Question: In my angular app, directives are working fine during the first visit, but once a page been visited twice, all the directive link function gets called twice too. Say I am on page A, click a link to go to page B and then back to page A, all directives on page A will execute the their link function twice. if I refresh the browser it will become normal again.
Here is an example where the console.log will output twice when the second visit.
'''
@app.directive 'testChart', ["SalesOrder", (SalesOrder) ->
return {
scope: {options: '='}
link: (scope, elem, attrs) ->
console.log("............checking")
SalesOrder.chart_data (data) ->
Morris.Line
element: "dash-sales"
data: data
xkey: 'purchased_at'
ykeys: ['total']
labels: ['Series a']
}
]
'''
Any idea?
Update
My Route
when("/dash", {
templateUrl: "<%= asset_path('app/views/pages/dash.html') %>",
controller: DashCtrl
}).
so my chart is duplicated

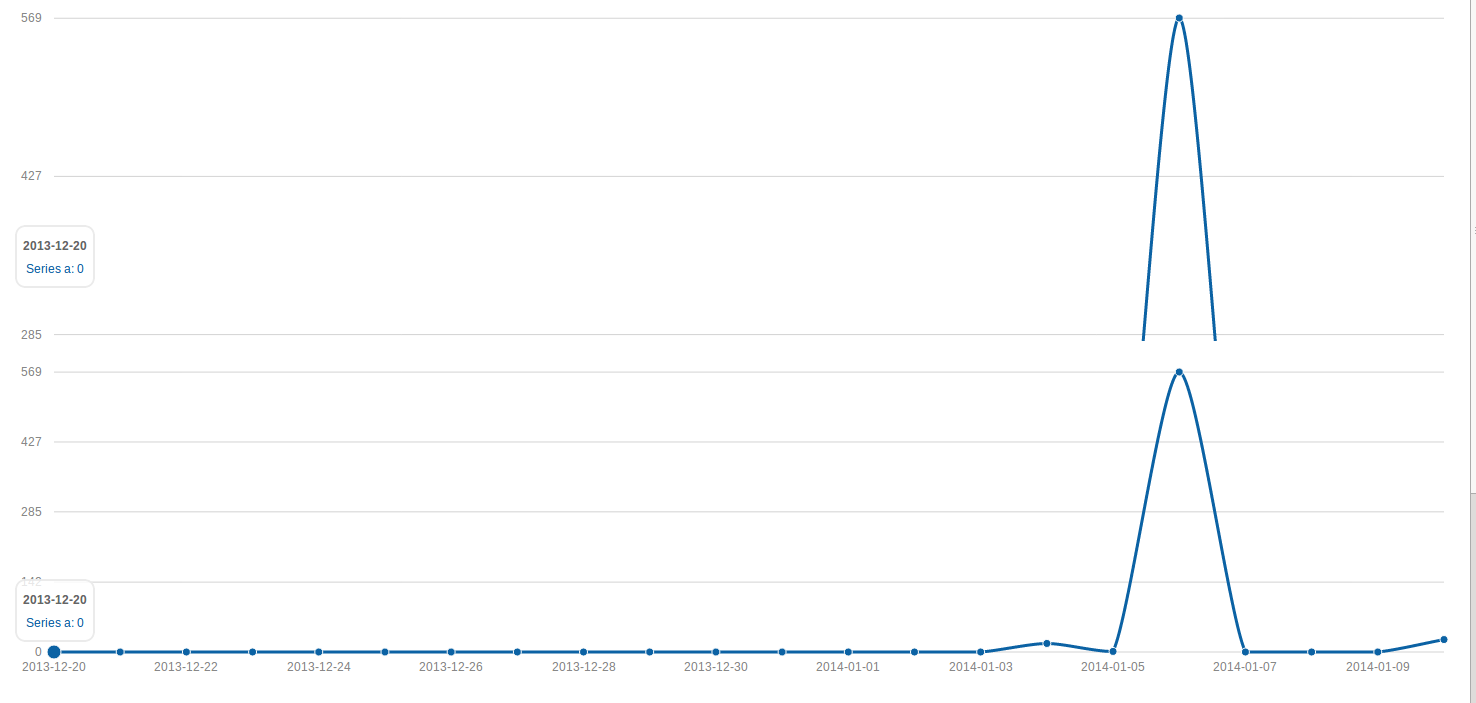
Answer: also make sure you are not including your directive in your 'index.html' !